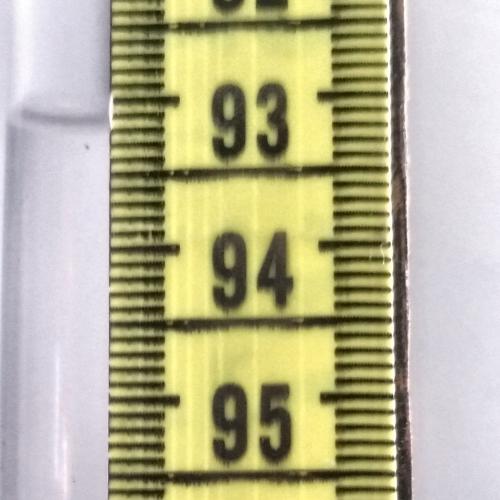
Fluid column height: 93.1 cm